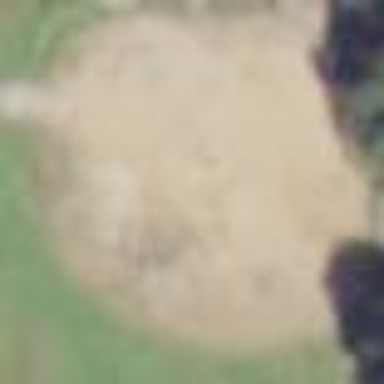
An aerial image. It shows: Baseball pitch for leisure and sports activities.